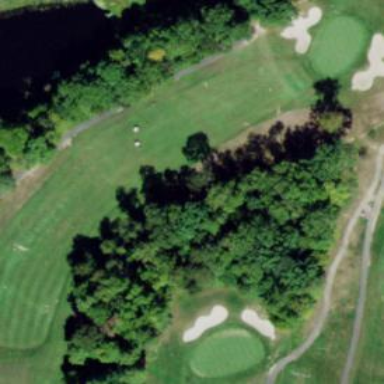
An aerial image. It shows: Grassy area designated as golf fairway.